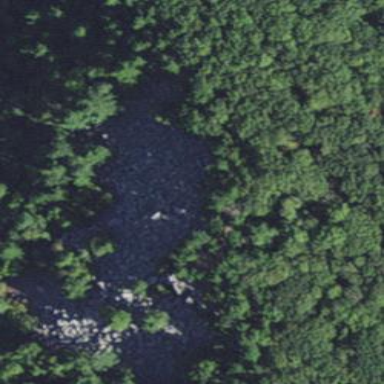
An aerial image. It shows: Natural scree.